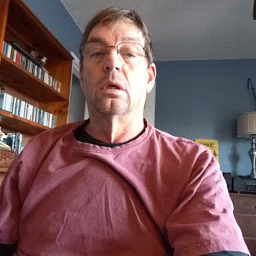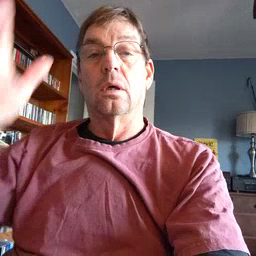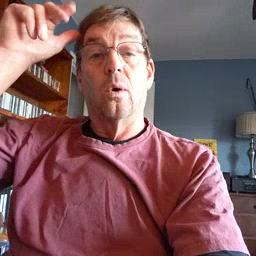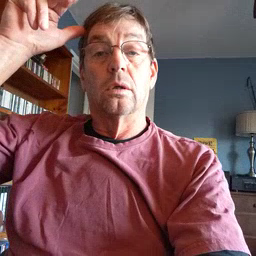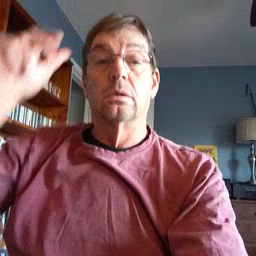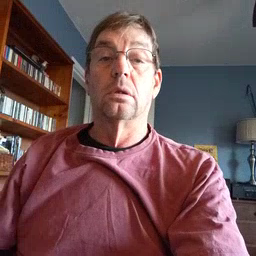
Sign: horse